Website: bh-photo
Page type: account-dashboard
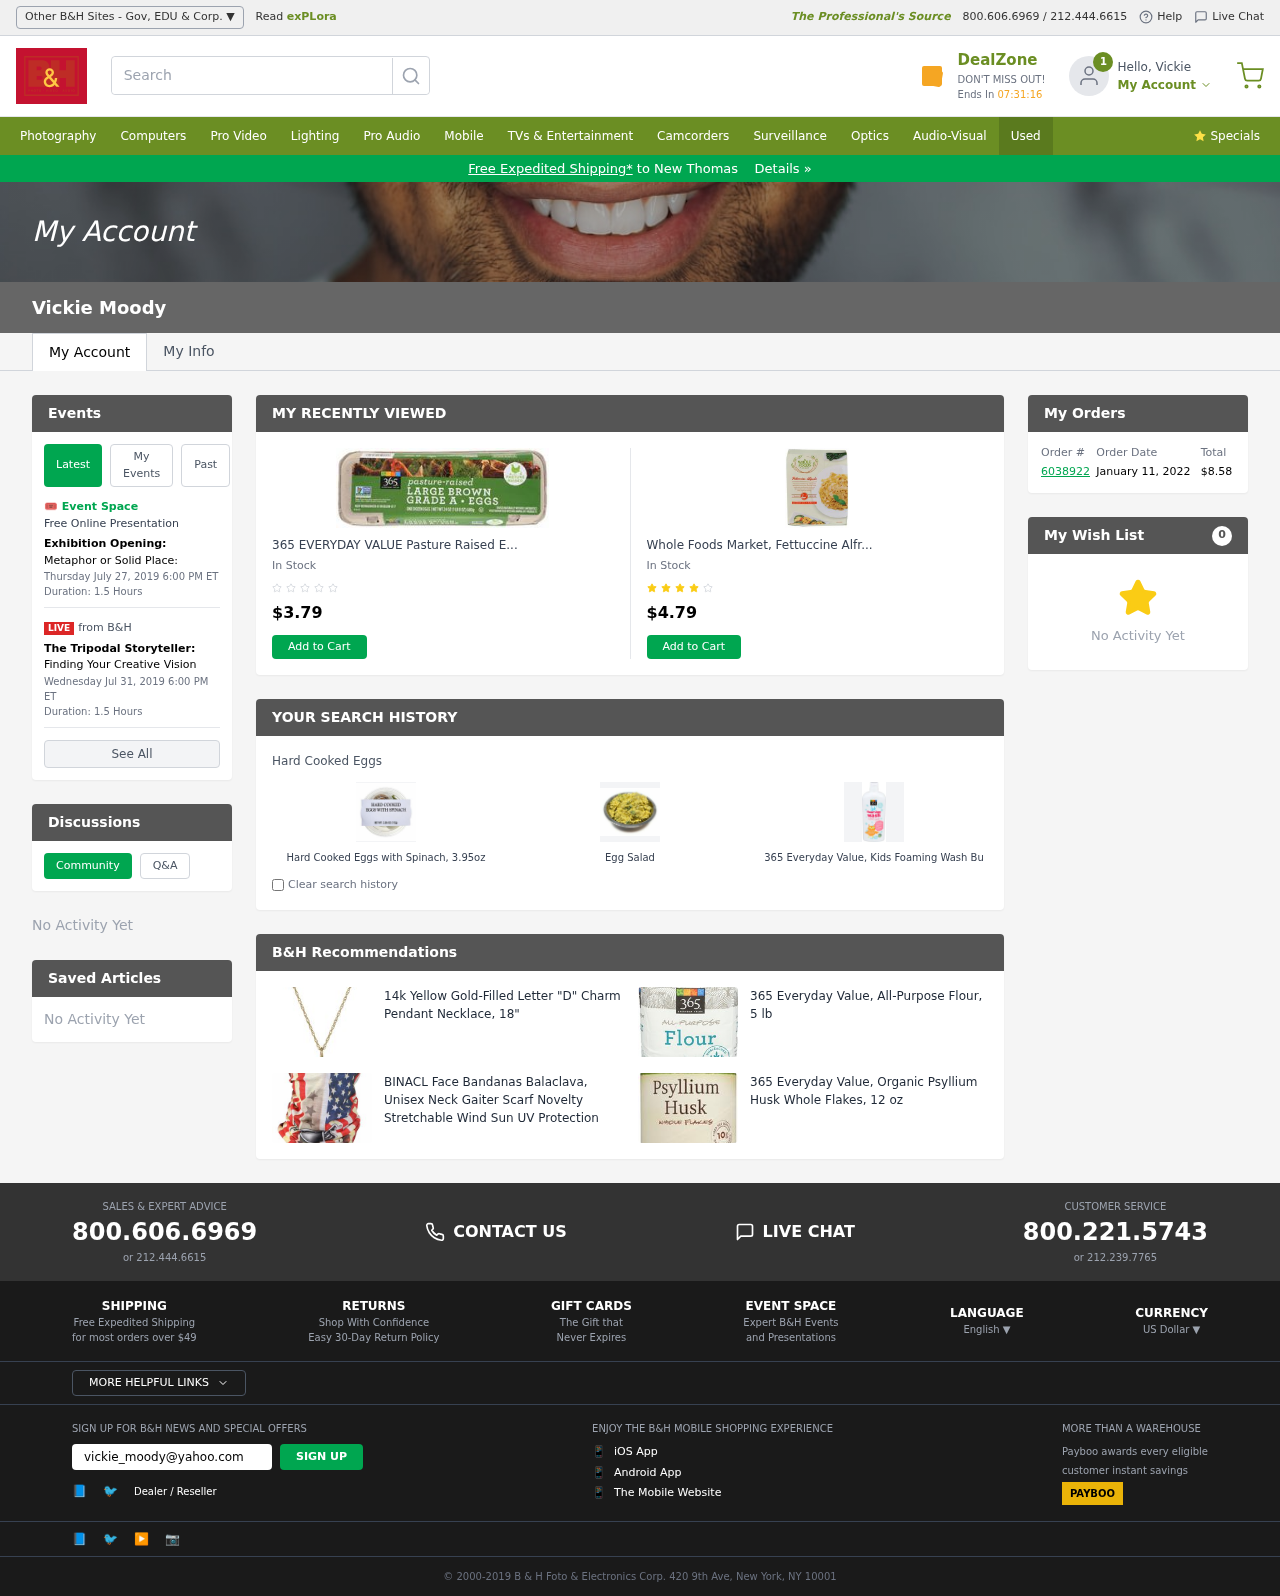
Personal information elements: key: PII_CITY
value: New Thomas
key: PII_EMAIL
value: vickie_moody@yahoo.com
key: PII_FIRSTNAME
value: Vickie
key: PII_FULLNAME
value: Vickie Moody
Product elements: key: PRODUCT1_NAME
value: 365 EVERYDAY VALUE Pasture Raised Eggs 12 Count, 12 CT
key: PRODUCT1_PRICE
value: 3.79
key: PRODUCT2_NAME
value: Whole Foods Market, Fettuccine Alfredo, 16 oz, (Frozen)
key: PRODUCT2_PRICE
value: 4.79
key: PRODUCT3_ITEM_CATEGORY
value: Hard Cooked Eggs
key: PRODUCT3_NAME
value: Hard Cooked Eggs with Spinach, 3.95oz
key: PRODUCT4_NAME
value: Egg Salad
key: PRODUCT5_NAME
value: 365 Everyday Value, Kids Foaming Wash Bubble Gum Scent, 10 fl oz
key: PRODUCT6_NAME
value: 14k Yellow Gold-Filled Letter "D" Charm Pendant Necklace, 18"
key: PRODUCT7_NAME
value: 365 Everyday Value, All-Purpose Flour, 5 lb
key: PRODUCT8_NAME
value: BINACL Face Bandanas Balaclava, Unisex Neck Gaiter Scarf Novelty Stretchable Wind Sun UV Protection
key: PRODUCT9_NAME
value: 365 Everyday Value, Organic Psyllium Husk Whole Flakes, 12 oz
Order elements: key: ORDER_ID
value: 6038922
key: ORDER_DATE
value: January 11, 2022
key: ORDER_TOTAL
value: $8.58
Other elements: key: WISHLIST_COUNT
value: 0